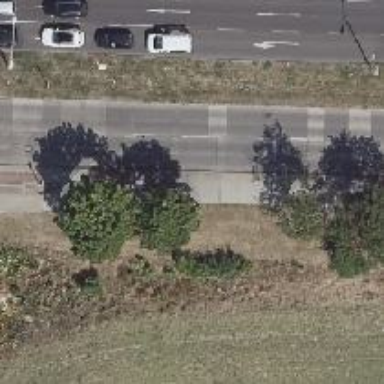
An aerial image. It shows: Avenue of deciduous broadleaved trees.